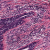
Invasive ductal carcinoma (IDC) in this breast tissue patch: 0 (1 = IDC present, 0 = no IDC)